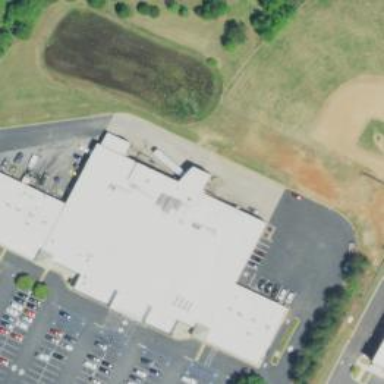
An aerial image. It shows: Retail building.